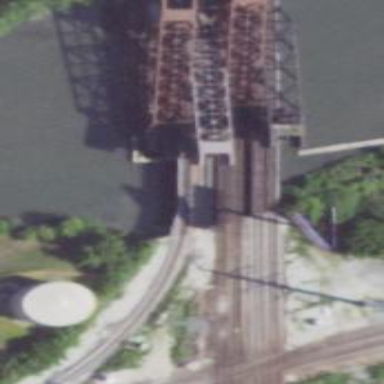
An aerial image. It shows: Railway bridge.